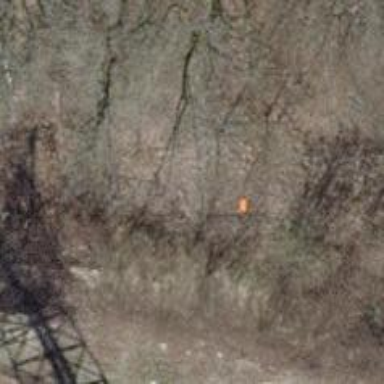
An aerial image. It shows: Aerial marker.